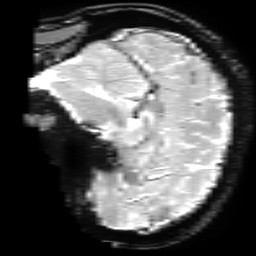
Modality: T2starw
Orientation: sagittal
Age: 30
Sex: male
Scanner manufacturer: ge
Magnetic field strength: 3 T
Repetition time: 0.65 s
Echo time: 0.02 s